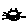
Label: cat